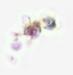
Label: Detritus